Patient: sex F, age 71
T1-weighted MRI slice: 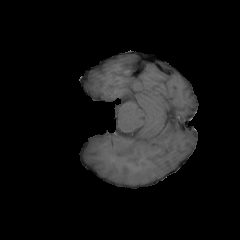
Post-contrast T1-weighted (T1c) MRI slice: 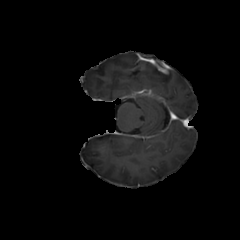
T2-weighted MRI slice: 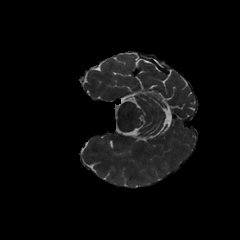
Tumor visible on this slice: no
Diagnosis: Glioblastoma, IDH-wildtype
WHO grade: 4